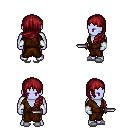
a pixel art fantasy rpg character, male body template, dark elf, purple skin, brown robe, metal pants, brunette left-swept hairstyle, white cloth bracers, white slippers, dagger, four views (front, back, left, right), 2x2 character sprite sheet, small pixel art, hard edges, no anti-aliasing